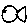
Label: fish